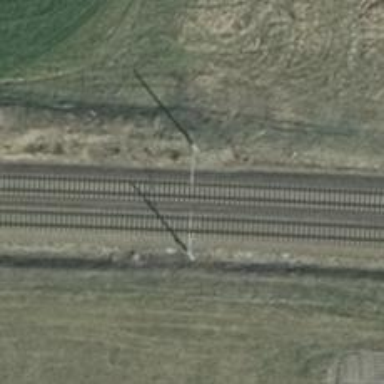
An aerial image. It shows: Railway track with contact line for electrification.